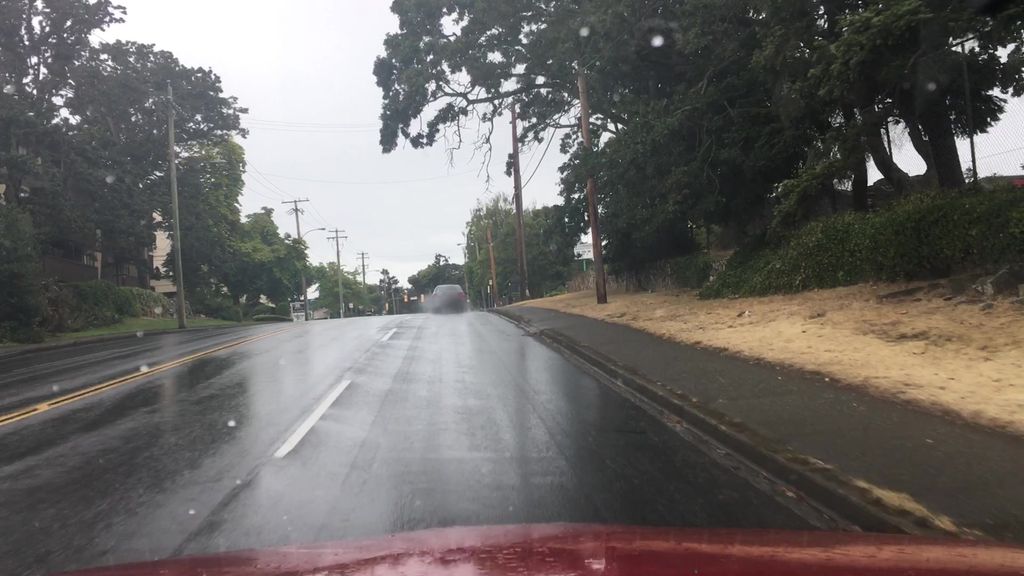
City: victoria